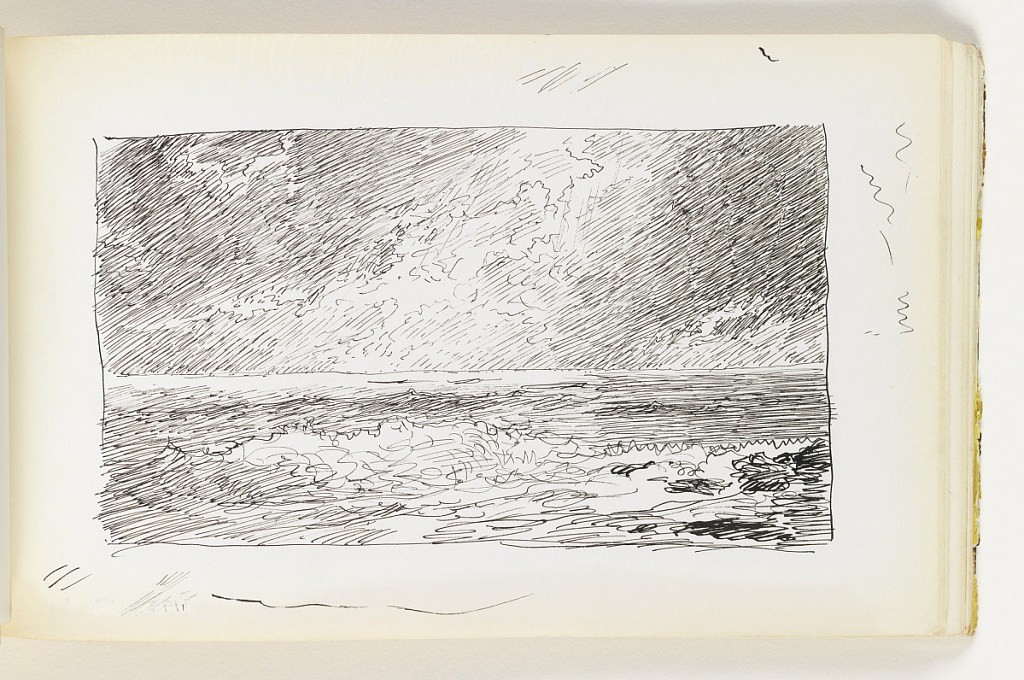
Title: Study of Light in Sky and Ocean (Recto); Small Abstract Sketch, Possibly Leg (Verso)
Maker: William Trost Richards, American, 1833–1905
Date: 1890–1900
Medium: Pen and black ink on off-white wove paper
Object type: Sketchbook folio
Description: Recto: Rough sketch of ocean. Detailed sky with sun coming through clouds.
Verso: Small, quick, abstract sketch, possibly of a leg.